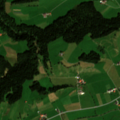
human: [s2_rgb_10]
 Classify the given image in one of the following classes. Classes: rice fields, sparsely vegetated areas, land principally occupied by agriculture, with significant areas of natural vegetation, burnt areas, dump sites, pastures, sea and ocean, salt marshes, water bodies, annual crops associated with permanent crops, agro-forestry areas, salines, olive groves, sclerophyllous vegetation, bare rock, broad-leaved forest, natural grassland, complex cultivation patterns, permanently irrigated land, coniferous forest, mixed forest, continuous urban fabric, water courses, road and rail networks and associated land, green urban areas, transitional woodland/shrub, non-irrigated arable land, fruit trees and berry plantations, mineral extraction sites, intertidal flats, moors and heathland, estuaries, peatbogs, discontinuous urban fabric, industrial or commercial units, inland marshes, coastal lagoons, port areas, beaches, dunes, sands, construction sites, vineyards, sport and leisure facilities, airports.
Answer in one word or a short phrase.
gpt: complex cultivation patterns, coniferous forest